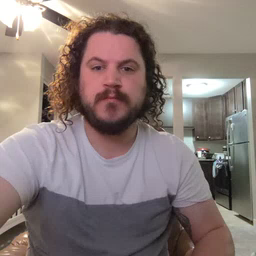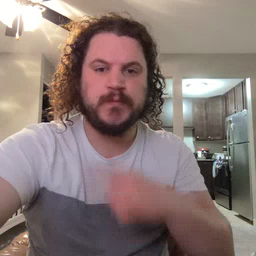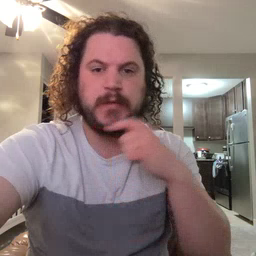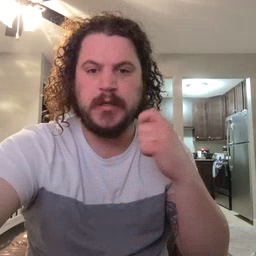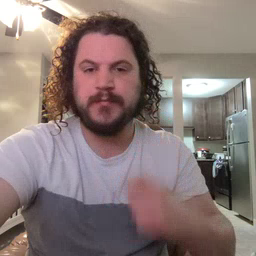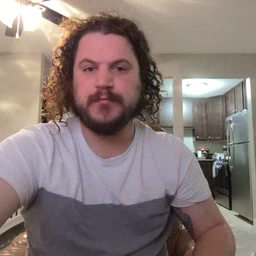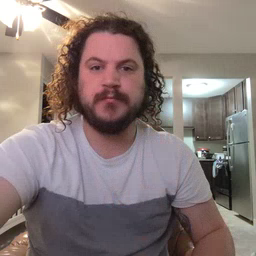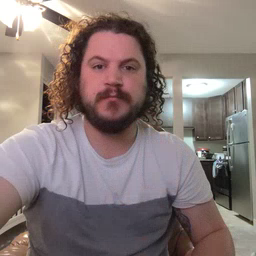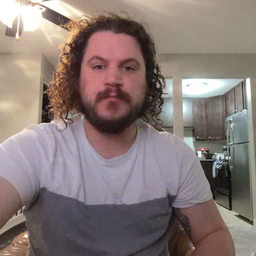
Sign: dry